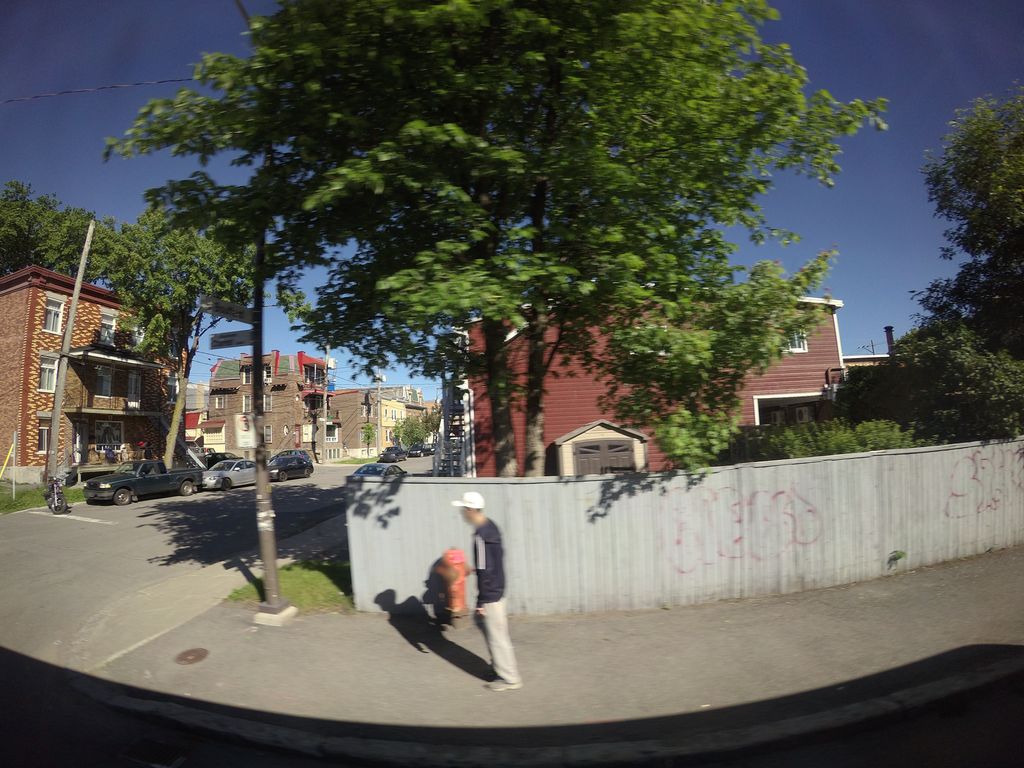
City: quebec_city